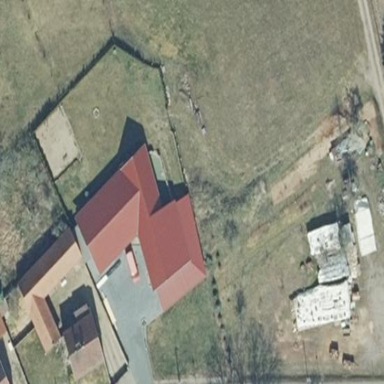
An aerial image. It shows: Simple house.